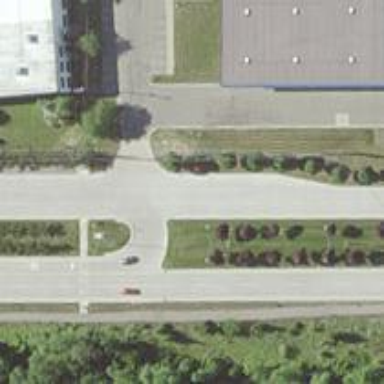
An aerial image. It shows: Secondary link road.